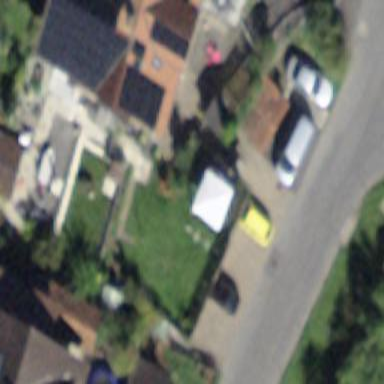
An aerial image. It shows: Garage building.